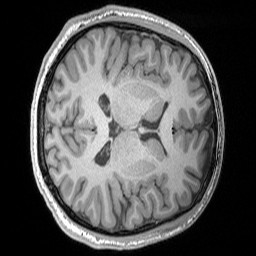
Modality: T1w
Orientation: axial
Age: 20
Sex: male
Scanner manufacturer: siemens
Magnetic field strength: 3 T
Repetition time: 1.9 s
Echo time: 0.00302 s